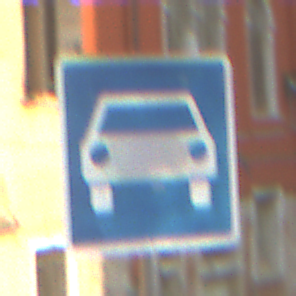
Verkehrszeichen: Kraftfahrstrasse
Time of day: MorningAfternoon
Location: Outdoor (Urban)
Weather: Clear
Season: NotSpecified
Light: Natural